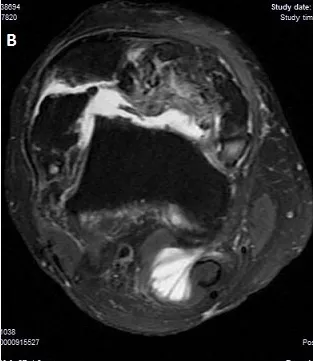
MRI T-2 image showing the effusion, synovial hypertrophy and a loose calcific body (a, b).
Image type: radiology (mri)